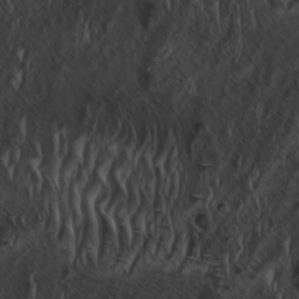
Label: non_frost